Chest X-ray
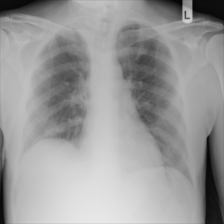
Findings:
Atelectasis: negative
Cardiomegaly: negative
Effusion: negative
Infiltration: positive
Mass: negative
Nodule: negative
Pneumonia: negative
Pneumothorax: negative
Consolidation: negative
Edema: negative
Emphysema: negative
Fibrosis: negative
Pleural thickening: positive
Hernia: negative